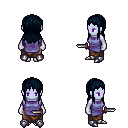
a pixel art fantasy rpg character, female body template, dark elf, purple skin, chain tabard jacket, robe skirt, raven unkempt hairstyle, metal boots, dagger, four views (front, back, left, right), 2x2 character sprite sheet, small pixel art, hard edges, no anti-aliasing